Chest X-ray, AP view. Patient: 9 years old, sex M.
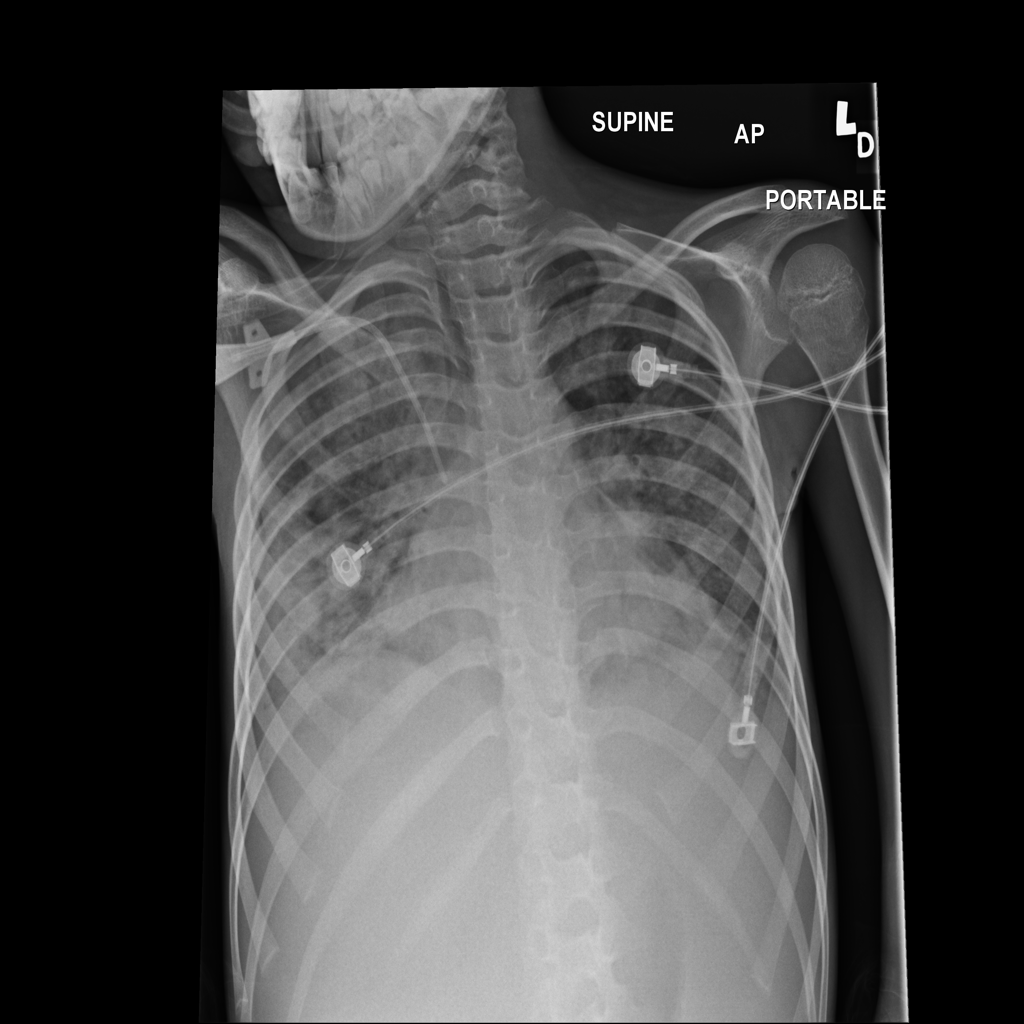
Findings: Infiltration